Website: macys
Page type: gifting
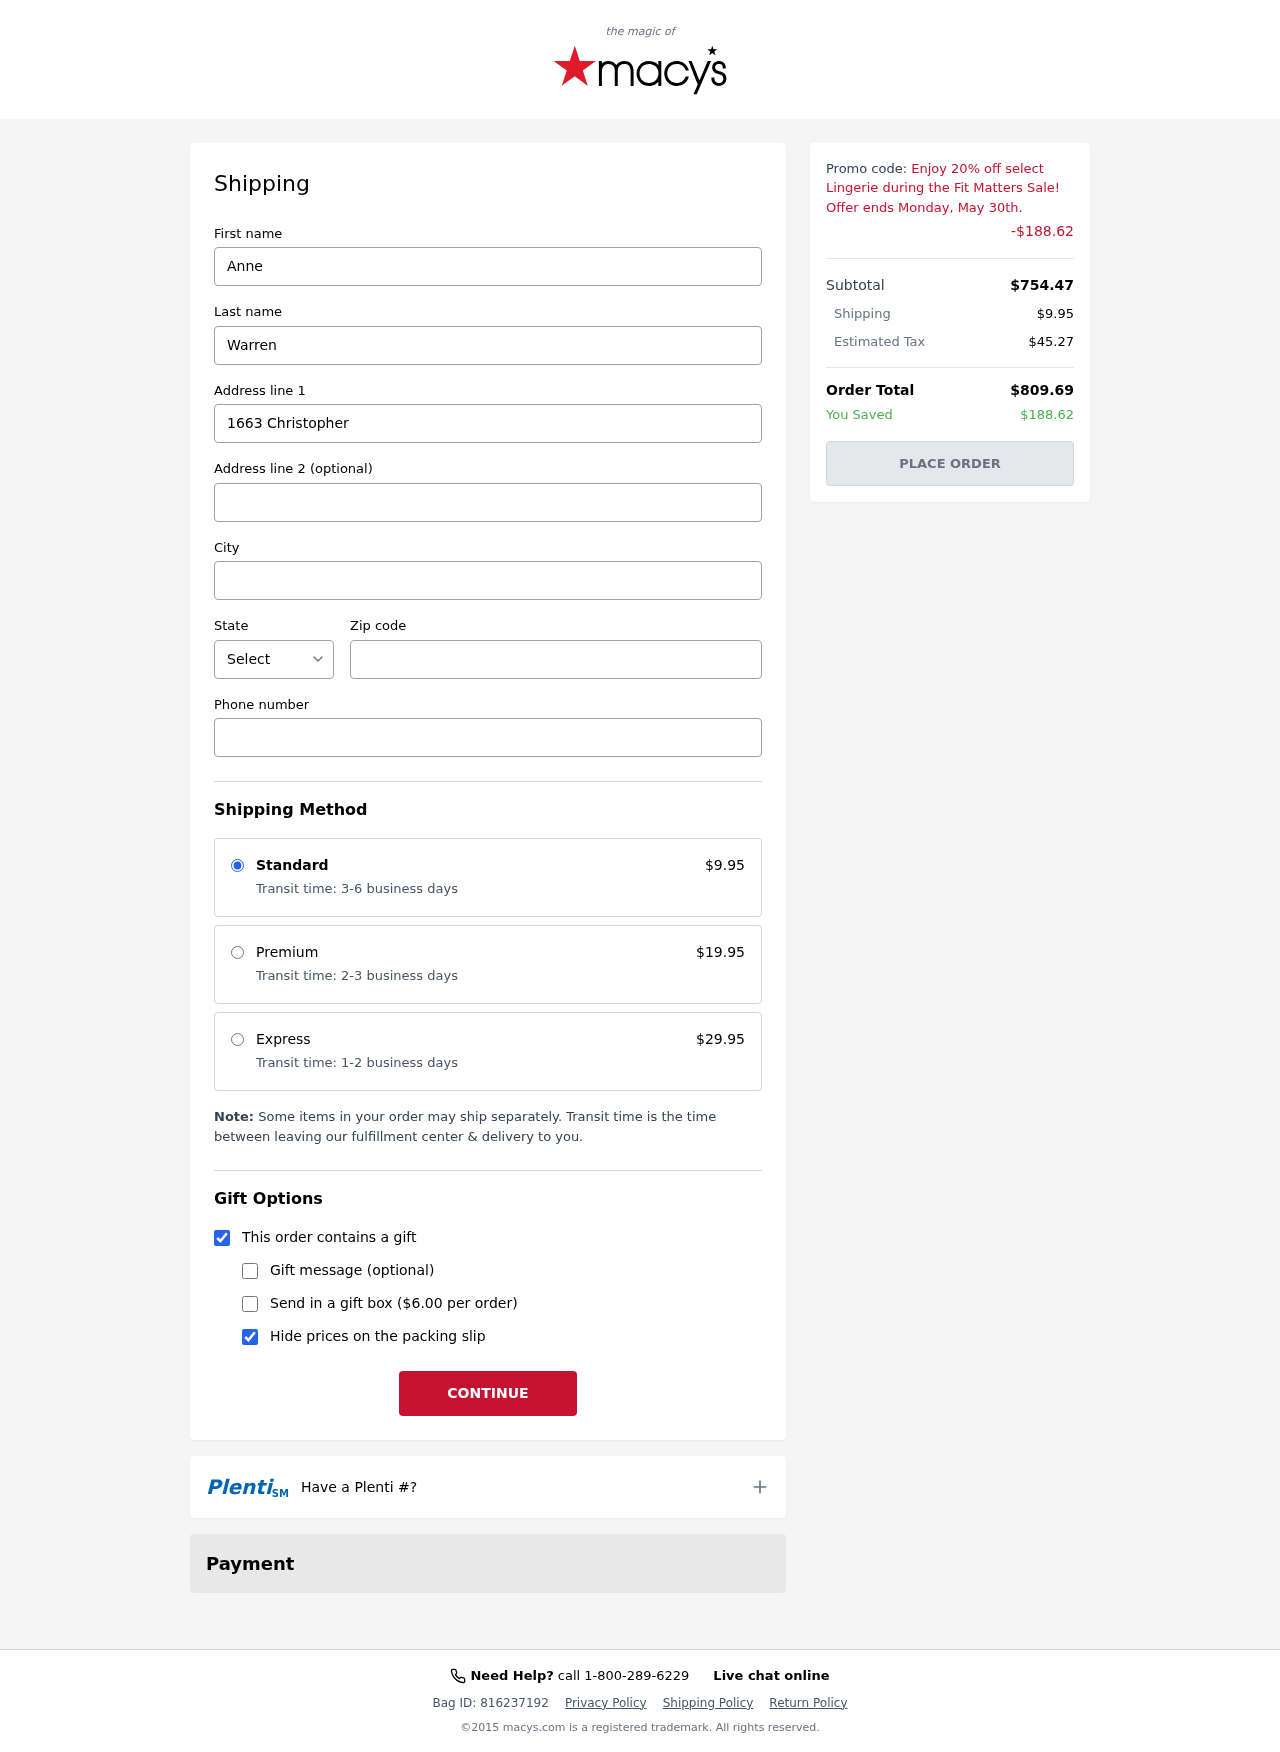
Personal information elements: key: PII_CITY
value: Allisonville
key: PII_FIRSTNAME
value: Anne
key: PII_LASTNAME
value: Warren
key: PII_PHONE
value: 4149141127
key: PII_POSTCODE
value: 43267
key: PII_STATE_ABBR
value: FL
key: PII_STREET
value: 1663 Christopher Spurs
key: PII_STREET2
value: Apt. 692
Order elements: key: ORDER_SHIPPING_COST
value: $9.95
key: ORDER_DISCOUNT
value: -$188.62
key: ORDER_SUBTOTAL
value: $754.47
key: ORDER_TAX
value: $45.27
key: ORDER_TOTAL
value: $809.69
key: ORDER_SAVINGS
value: $188.62